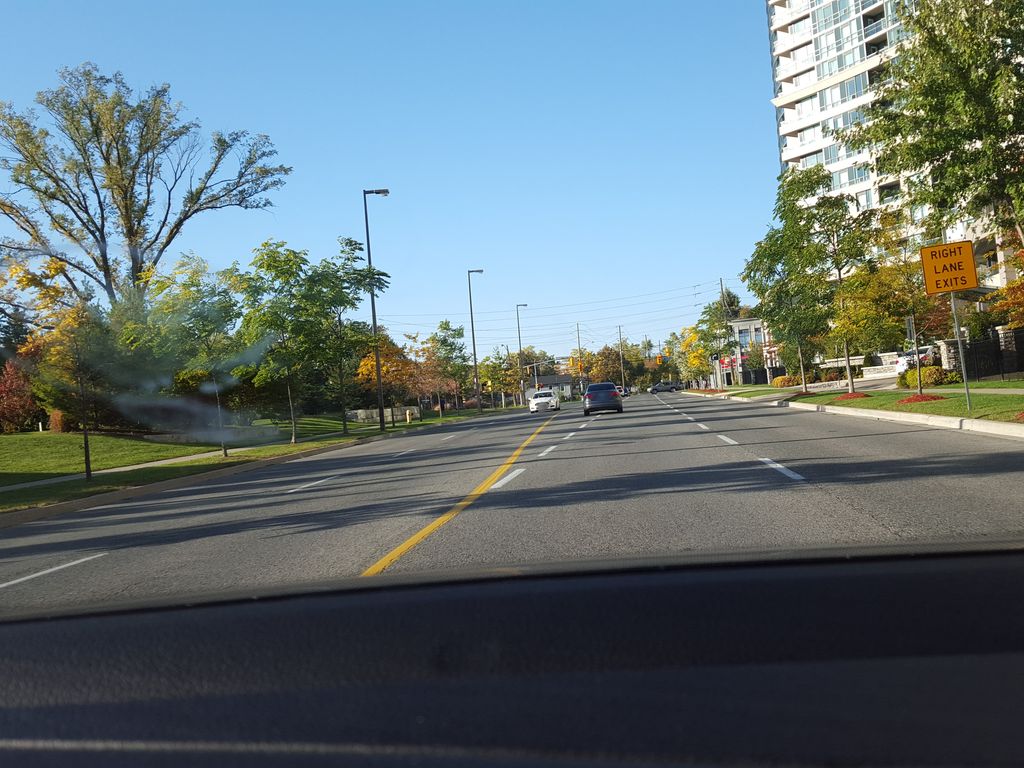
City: toronto